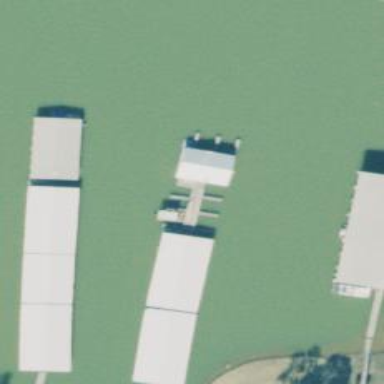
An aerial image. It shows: Man-made pier.